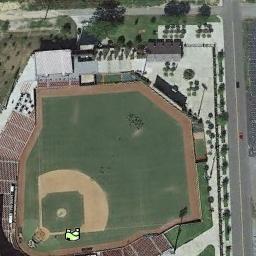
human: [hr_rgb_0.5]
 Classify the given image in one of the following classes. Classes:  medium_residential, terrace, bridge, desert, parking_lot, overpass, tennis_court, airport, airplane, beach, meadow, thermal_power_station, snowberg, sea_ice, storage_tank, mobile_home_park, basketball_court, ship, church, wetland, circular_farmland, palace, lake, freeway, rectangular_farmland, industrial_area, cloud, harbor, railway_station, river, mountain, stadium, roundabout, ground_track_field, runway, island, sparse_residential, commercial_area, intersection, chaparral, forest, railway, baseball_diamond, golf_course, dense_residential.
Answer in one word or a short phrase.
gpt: baseball_diamond